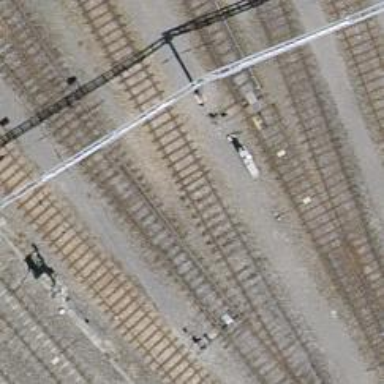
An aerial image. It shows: Rail yard with electrified contact lines for railway operations.